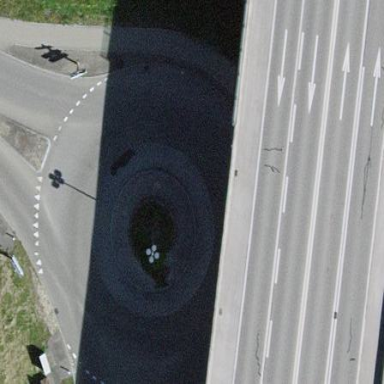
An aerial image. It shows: Primary highway with asphalt surface leading to roundabout.